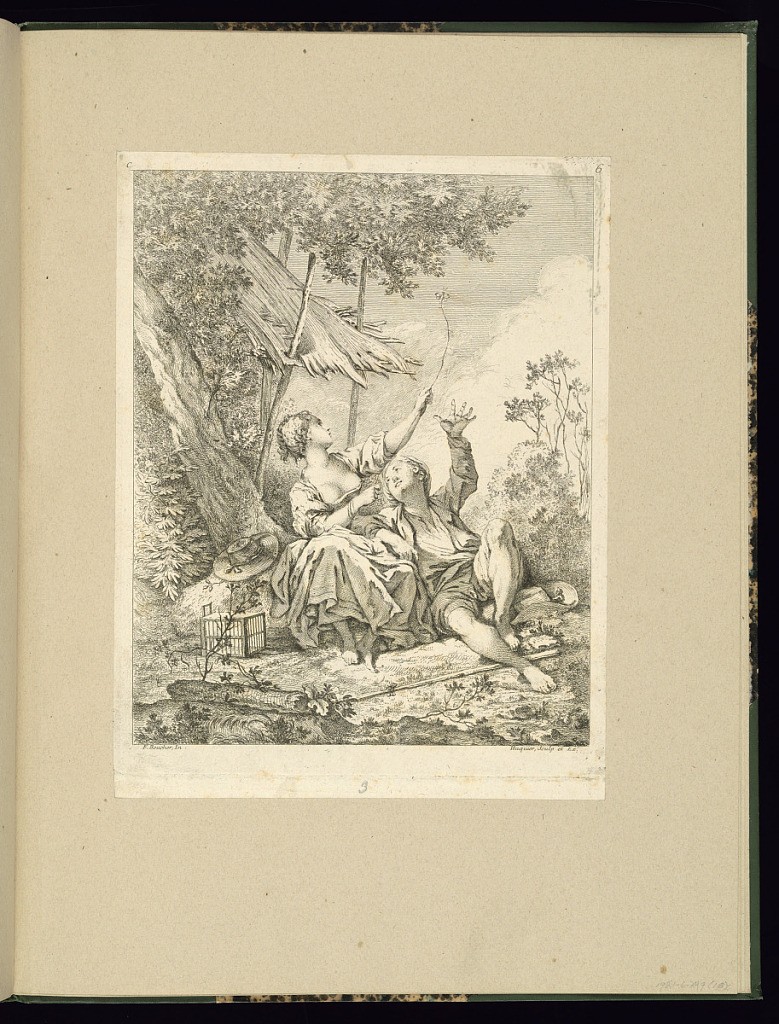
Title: Two Seated Figures in a Landscape
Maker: François Boucher, French, 1703–1770
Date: after 1751
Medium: Etching on laid paper
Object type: Print
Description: A pastoral scene with a young man and woman seated in a landscape. The young woman sits slightly higher up than the man, she holds a string with a butterfly at the end flying above their heads. Her hat is to the left, with a birdcage below. The young man sits below, leaning against the woman with his arm against her thigh, and his other hand raised in the air, while he looks up at the woman. His hat and crook are at his feet. Trees and foliage surround them with a roof to the left. The plate is numbered and signed.